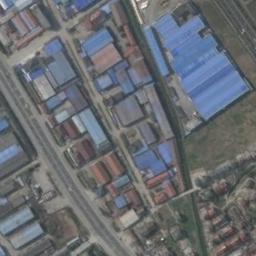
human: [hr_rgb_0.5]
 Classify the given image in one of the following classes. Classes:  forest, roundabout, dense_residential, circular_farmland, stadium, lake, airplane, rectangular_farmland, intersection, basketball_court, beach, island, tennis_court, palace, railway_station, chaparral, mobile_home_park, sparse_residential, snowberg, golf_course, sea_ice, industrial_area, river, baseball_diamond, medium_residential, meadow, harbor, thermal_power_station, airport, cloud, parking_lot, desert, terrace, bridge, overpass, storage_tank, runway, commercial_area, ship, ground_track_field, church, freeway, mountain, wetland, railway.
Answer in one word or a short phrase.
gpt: industrial_area